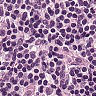
Metastatic tissue present: no